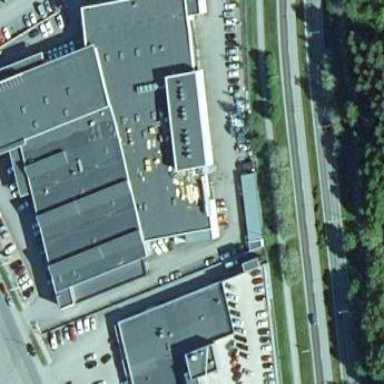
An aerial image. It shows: Commercial building.